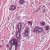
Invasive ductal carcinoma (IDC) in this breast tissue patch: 0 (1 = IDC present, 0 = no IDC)